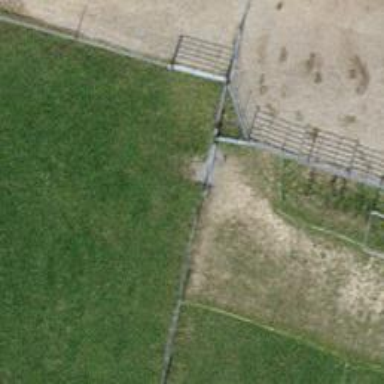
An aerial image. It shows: Fence.